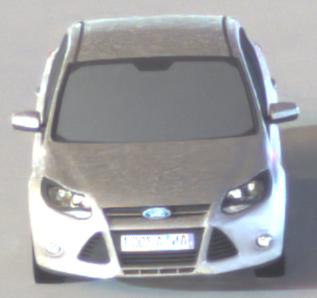
Make: Ford
Model: Focus 1.6 Ti-VCT
Detailed model: Focus (III)
Model produced from: 2011/09
Model produced until: 2014/09
Doors: 5
Color: white
Road condition: dry road
Daytime: night
Contrast: high contrast